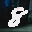
Label: 8